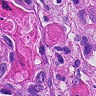
Metastatic tissue present: yes